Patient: sex M, age 43
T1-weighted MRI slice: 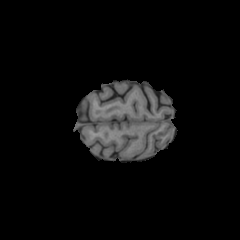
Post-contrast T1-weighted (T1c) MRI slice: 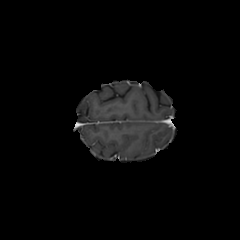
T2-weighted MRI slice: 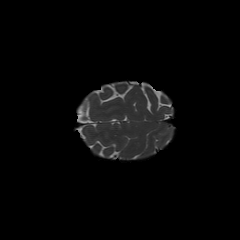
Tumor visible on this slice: no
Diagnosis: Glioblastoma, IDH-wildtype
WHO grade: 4